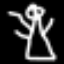
Label: angel